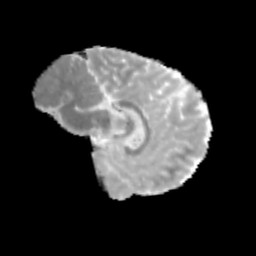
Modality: MD
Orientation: sagittal
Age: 11
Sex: male
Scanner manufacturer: siemens
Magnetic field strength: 3 T
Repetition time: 3.8 s
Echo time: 0.07 s